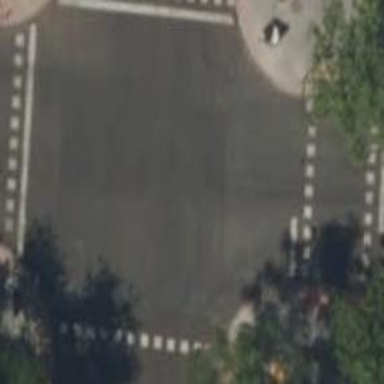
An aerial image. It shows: Road with traffic signals.